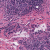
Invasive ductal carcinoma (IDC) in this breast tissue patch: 1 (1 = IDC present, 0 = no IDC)